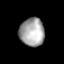
Tissue: lung
Cell type: Epithelial cells
Senescence score: 0.2365
Nuclear area (px): 690
Mean DAPI intensity: 164.814